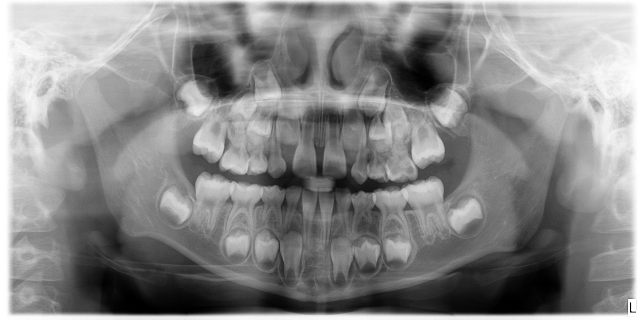
child